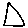
Label: triangle